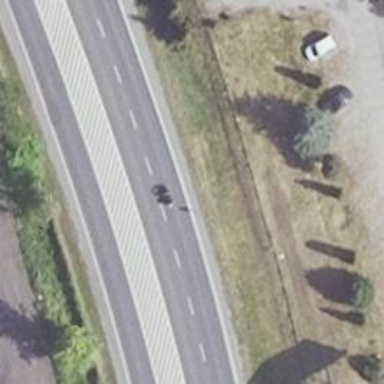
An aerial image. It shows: Primary road with asphalt surface.